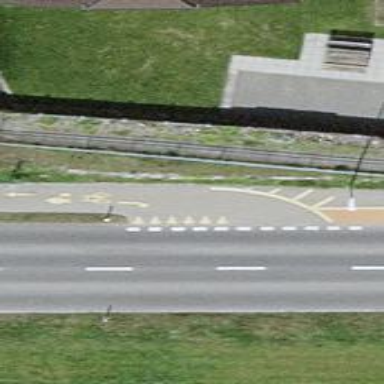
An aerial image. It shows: Road with "give way" sign.